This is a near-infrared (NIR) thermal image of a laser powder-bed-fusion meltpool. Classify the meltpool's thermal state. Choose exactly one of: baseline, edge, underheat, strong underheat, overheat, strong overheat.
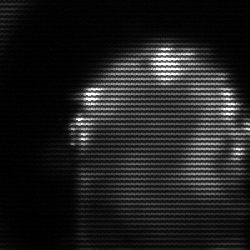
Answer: baseline